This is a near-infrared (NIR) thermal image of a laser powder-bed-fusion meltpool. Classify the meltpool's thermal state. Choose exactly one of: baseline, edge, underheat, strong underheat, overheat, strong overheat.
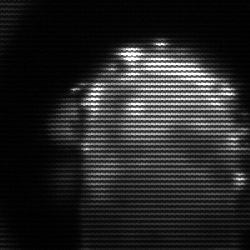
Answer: baseline